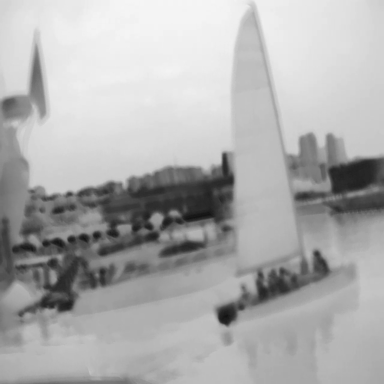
There is a sailboat in the infrared image.